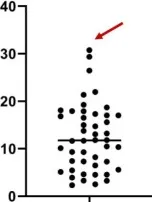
Fasting insulin.
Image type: chart (chart)